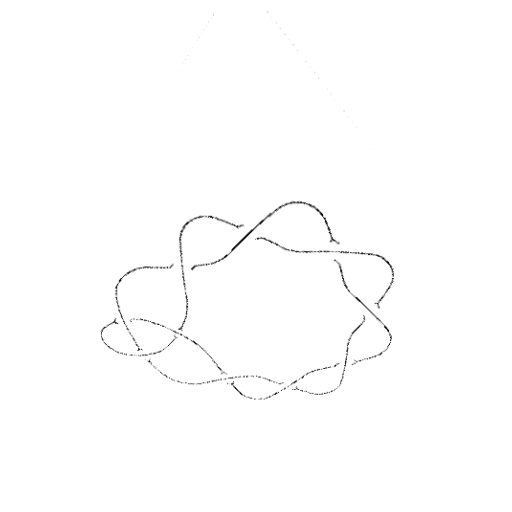
Crossing number: 10